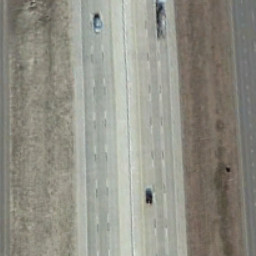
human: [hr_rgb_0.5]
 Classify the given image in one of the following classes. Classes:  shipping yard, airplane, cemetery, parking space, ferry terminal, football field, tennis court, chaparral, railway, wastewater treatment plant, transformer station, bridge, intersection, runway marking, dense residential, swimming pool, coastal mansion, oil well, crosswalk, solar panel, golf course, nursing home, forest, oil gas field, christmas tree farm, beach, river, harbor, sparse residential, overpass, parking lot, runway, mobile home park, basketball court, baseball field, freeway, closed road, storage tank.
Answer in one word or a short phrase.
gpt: freeway